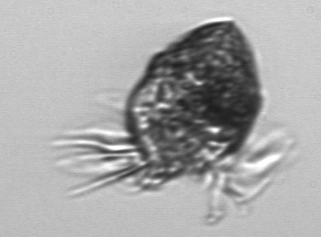
Label: Strombidium_morphotype1